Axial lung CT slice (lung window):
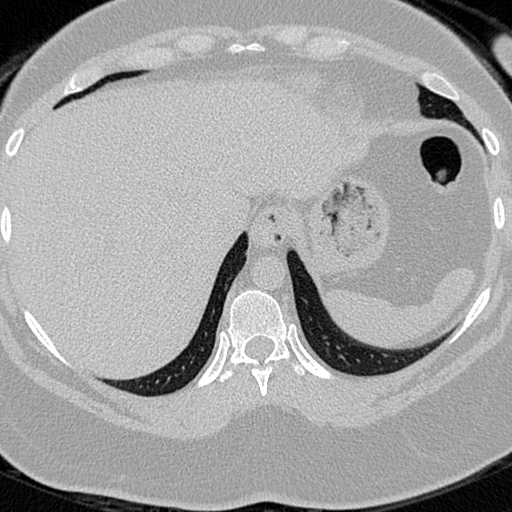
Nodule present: no